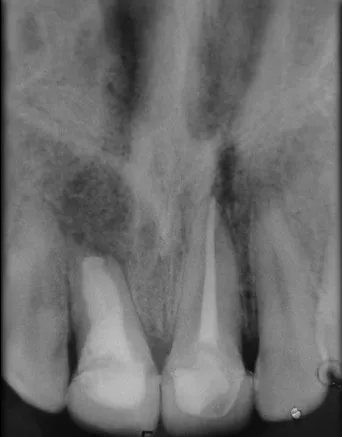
A 1-year and 6 months follow-up radiograph.
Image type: radiology (x_ray)